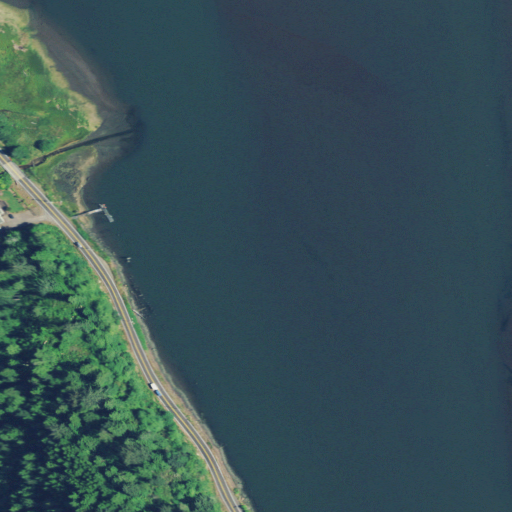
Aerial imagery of cape in Oregon named Dick Point containing open water, evergreen forest, herbaceous wetlands, low intensity development, open development, barren land, medium intensity development, and mixed forest